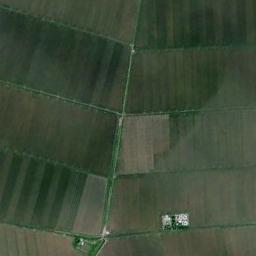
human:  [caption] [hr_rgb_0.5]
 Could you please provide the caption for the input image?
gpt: Several green rectangular farmlands are arranged in neat rows and some white houses are surrounded by these farmlands .

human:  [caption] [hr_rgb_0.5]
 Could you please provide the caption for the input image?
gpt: Dozens of neatly arranged green and brown rectangular farm fields .

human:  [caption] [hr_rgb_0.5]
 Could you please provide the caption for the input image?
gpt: There are many rectangular farmlands of different shades .

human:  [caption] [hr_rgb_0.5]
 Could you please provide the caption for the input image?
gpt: There are some green and bare rectangular farmland .

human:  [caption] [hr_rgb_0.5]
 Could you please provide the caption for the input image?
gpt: There are some green rectangular farmlands and a white building .